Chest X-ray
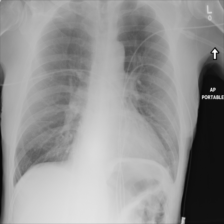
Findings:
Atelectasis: negative
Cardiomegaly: negative
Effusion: negative
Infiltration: positive
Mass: negative
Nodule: negative
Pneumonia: negative
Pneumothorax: negative
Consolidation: negative
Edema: negative
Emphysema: negative
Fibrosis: negative
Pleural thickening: negative
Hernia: negative